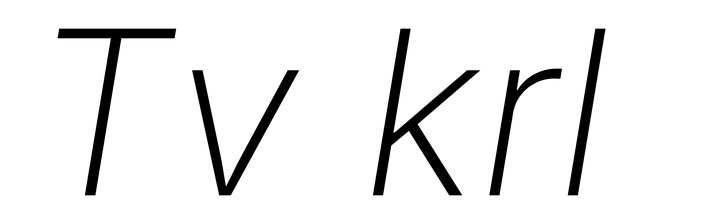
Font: Inter-Italic_ExtraLight_Italic